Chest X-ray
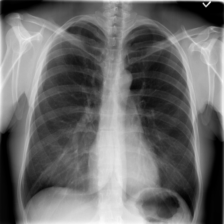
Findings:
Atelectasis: negative
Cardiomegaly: negative
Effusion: negative
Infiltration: positive
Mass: negative
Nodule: negative
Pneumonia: negative
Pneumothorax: negative
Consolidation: negative
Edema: negative
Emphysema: negative
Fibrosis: negative
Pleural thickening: negative
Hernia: negative